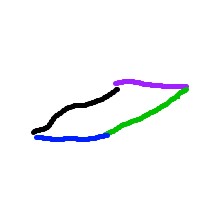
Shape: parallelogram